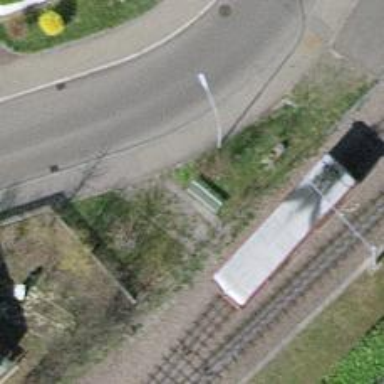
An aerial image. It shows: Bench.